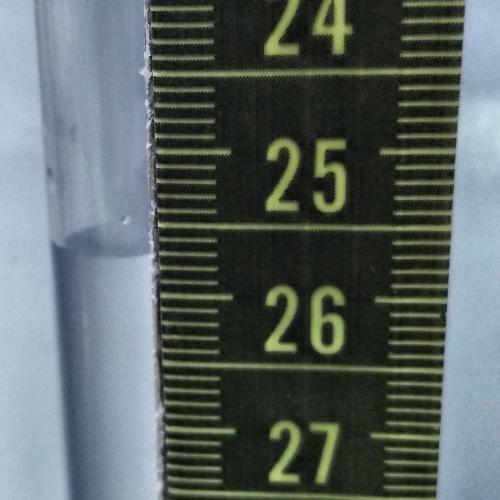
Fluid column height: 25.7 cm